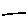
Label: line